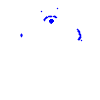
Particle: pion